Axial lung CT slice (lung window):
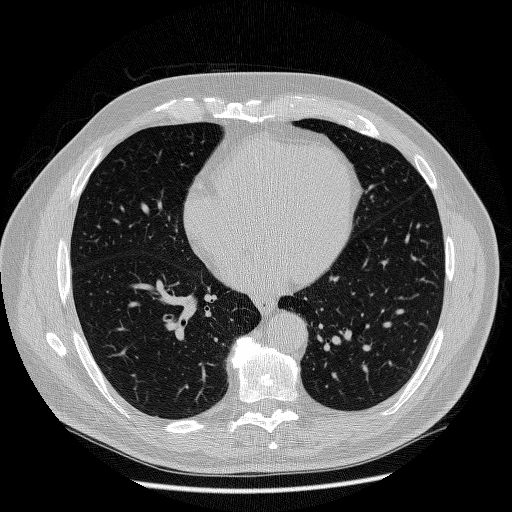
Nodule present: no